Field crop: maize
Growth stage: 2
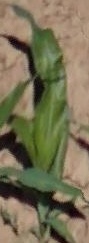
Species: maize